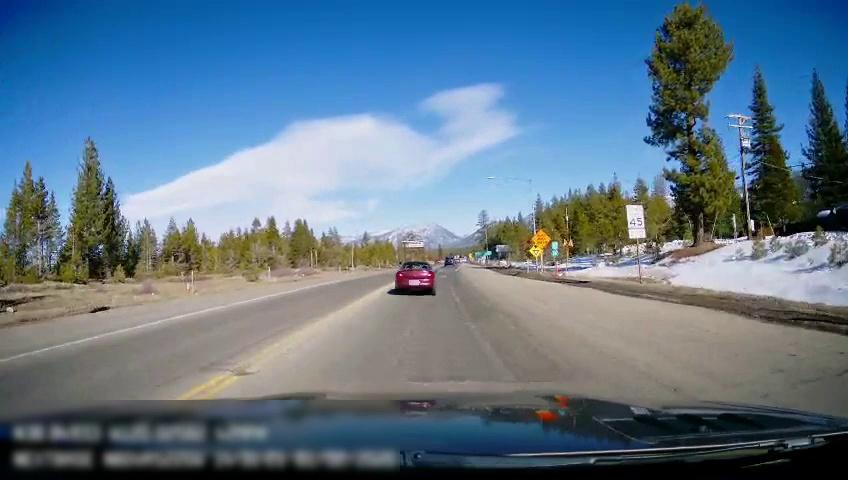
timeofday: Day
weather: Sunny
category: Drivable Space
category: Vehicles | Car
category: Vehicles | SUV
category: Lanes | Opposite Lane
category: Lanes | Current Lane
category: Lanes | Opposite Lane
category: Traffic | Signs
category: Traffic | Signs
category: Traffic | Signs
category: Traffic | Signs
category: Traffic | Signs
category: Traffic | Signs